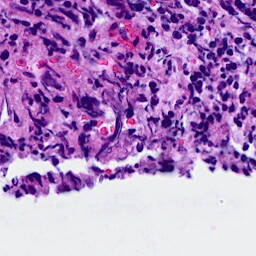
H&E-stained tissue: Breast